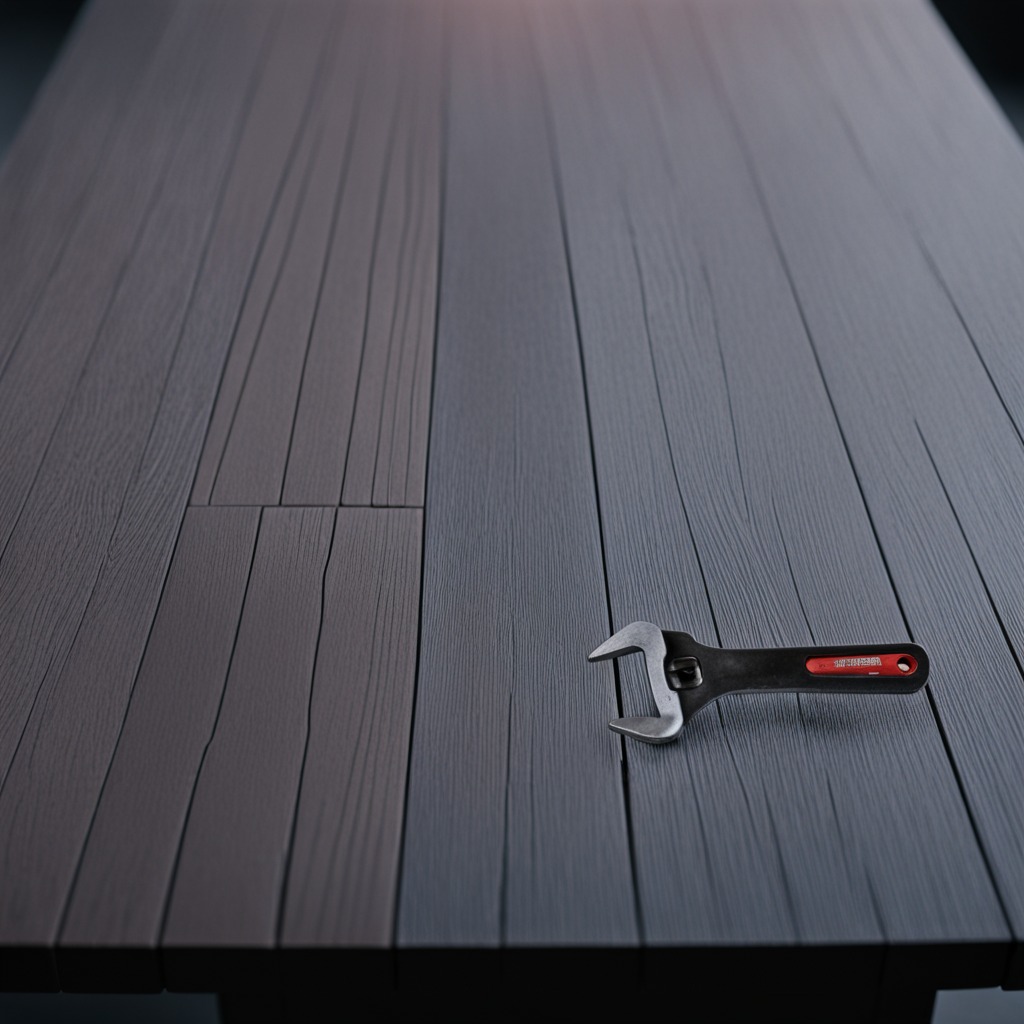
A wrench is lying on a table.